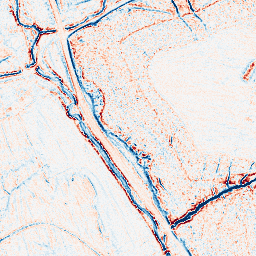
Category: edge_preserving
Decomposition family: anisotropic_diffusion
Decomposition parameters: iterations: 5
kappa: 100
gamma: 0.2
Upsampling method: quadratic
Upsampling parameters: scale: 4
Upsampling scale: 4